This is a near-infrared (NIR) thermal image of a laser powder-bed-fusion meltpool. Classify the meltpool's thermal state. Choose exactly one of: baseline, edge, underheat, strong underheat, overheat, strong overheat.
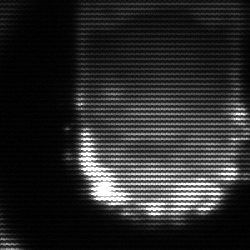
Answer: baseline